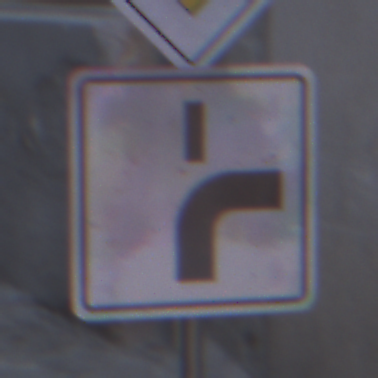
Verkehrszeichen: VerlaufVorfahrtsstrasse8
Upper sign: Vorfahrtsstrasse
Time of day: MorningAfternoon
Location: Outdoor (Urban)
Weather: PartlyCloudy
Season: NotSpecified
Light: Natural